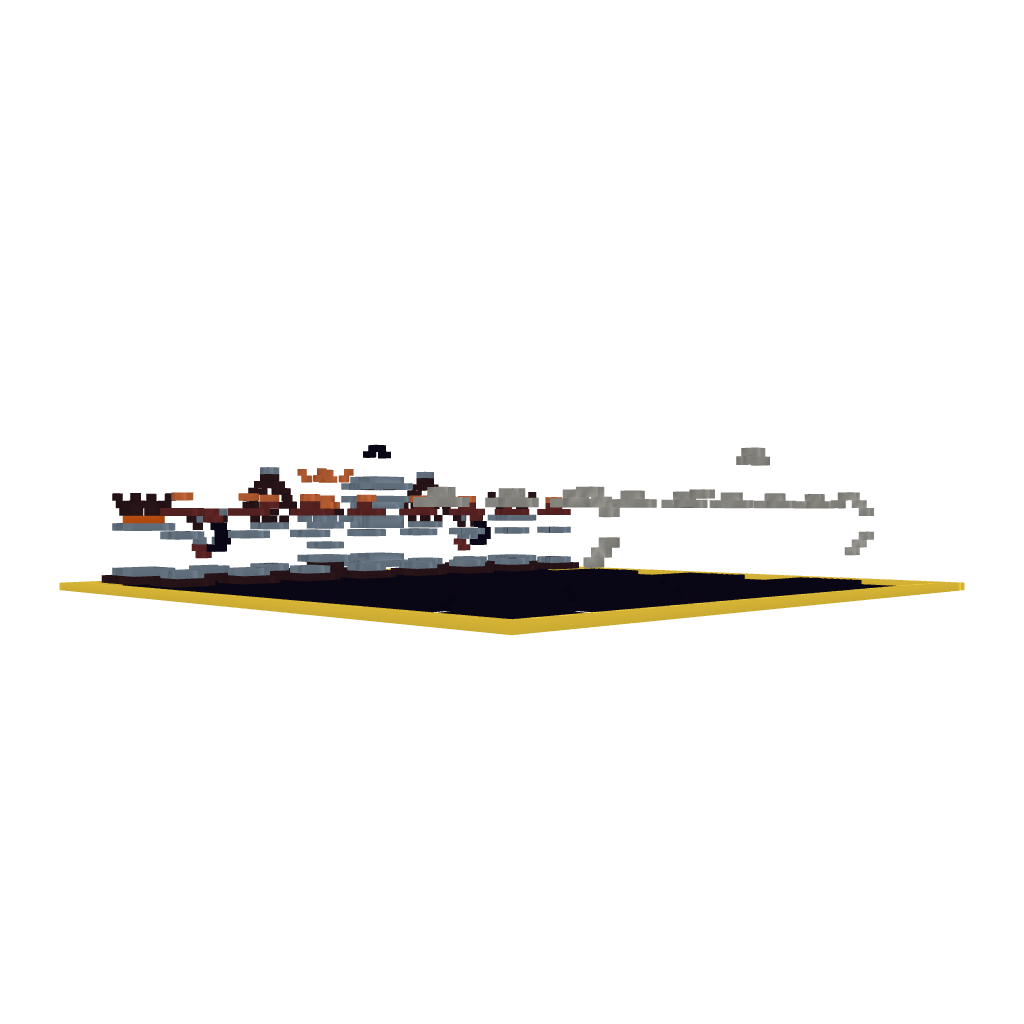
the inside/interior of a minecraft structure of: Giant Chess Set